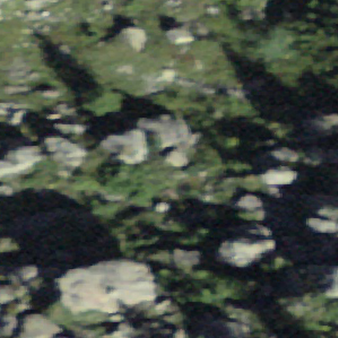
Label: bouldering_area